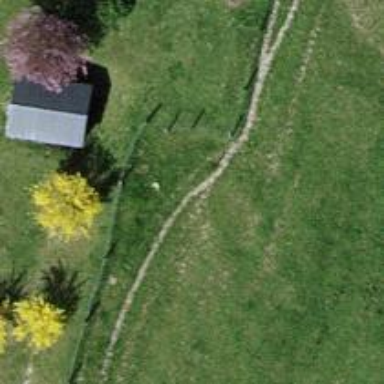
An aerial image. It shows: Fence.